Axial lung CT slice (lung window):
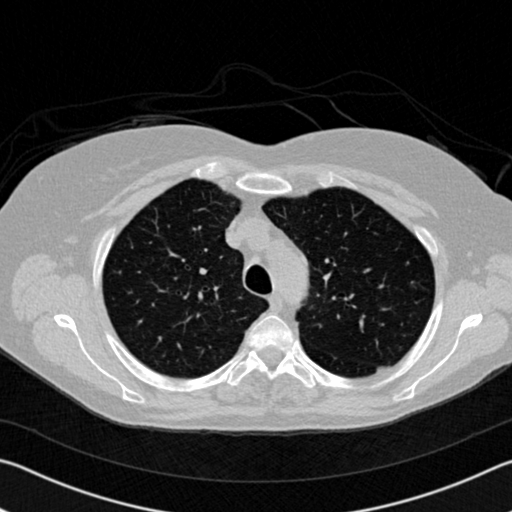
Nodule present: no